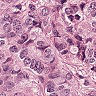
Metastatic tissue present: yes